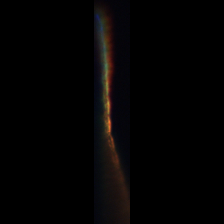
Taxon: Psuedo-nitzschia
Group: Diatoms